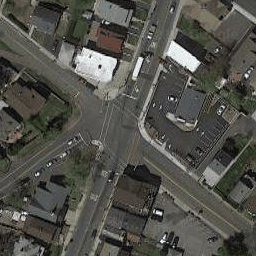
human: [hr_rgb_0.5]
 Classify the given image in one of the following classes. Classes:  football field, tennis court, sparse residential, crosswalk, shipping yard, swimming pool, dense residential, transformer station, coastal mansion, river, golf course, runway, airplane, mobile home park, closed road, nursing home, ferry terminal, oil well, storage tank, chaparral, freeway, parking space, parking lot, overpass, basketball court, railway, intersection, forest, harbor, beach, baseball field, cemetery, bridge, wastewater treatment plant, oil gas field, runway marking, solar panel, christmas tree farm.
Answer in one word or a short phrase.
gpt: intersection